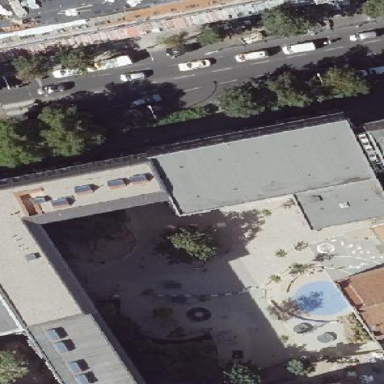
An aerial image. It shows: School building.